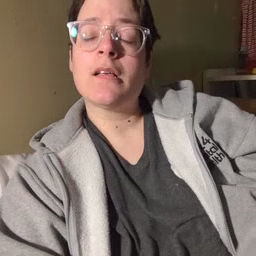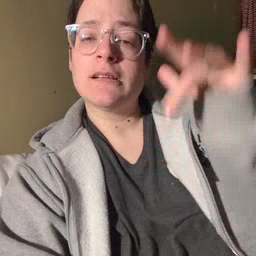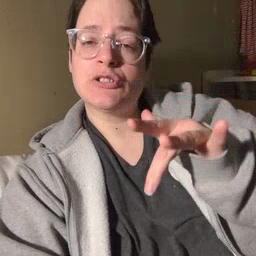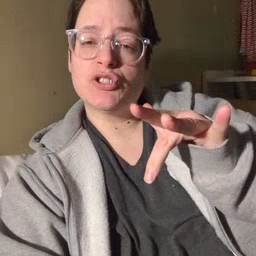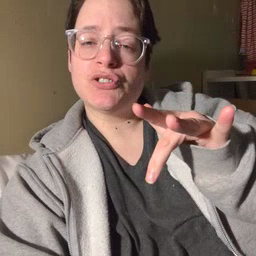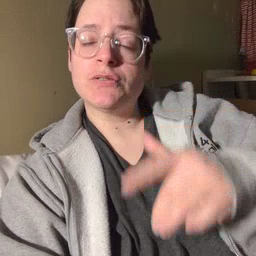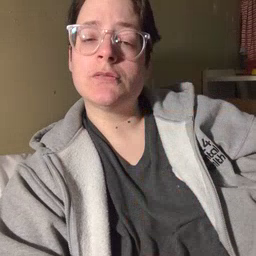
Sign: touch